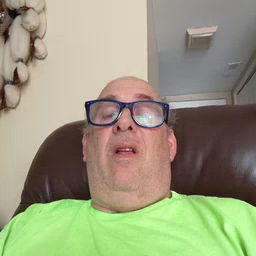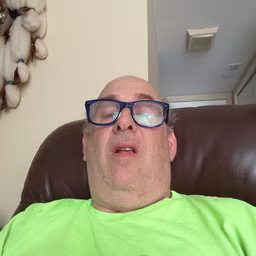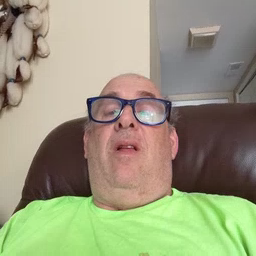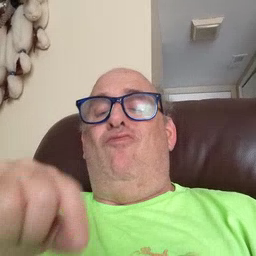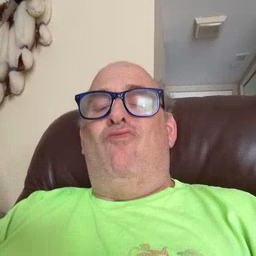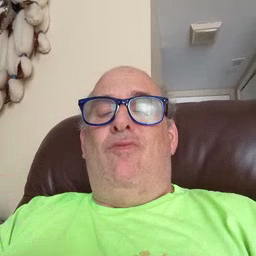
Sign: puzzle